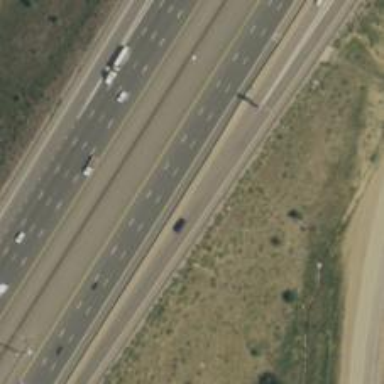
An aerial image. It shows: Motorway junction.